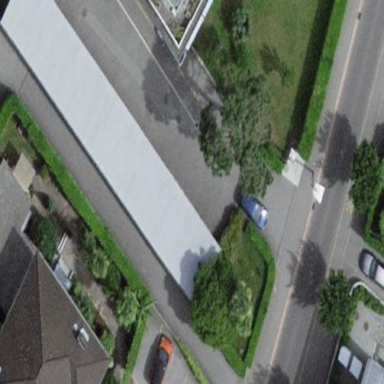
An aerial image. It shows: Group of garages.